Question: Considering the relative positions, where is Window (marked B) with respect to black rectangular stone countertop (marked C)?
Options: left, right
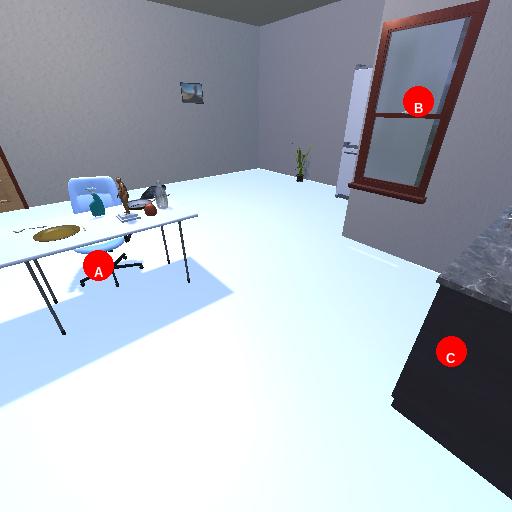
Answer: left